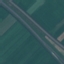
Land use / land cover class: Highway